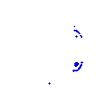
Particle: pion